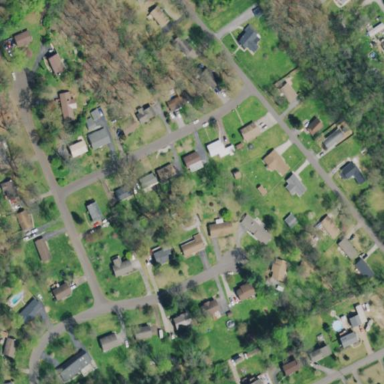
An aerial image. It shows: Single-family residential area.